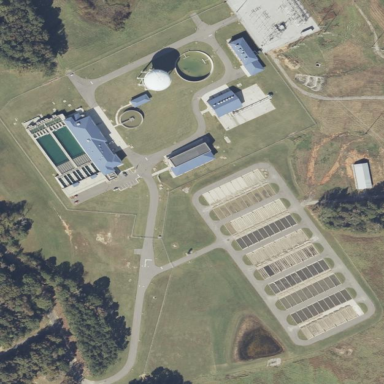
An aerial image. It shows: Wastewater plant protected by fence.